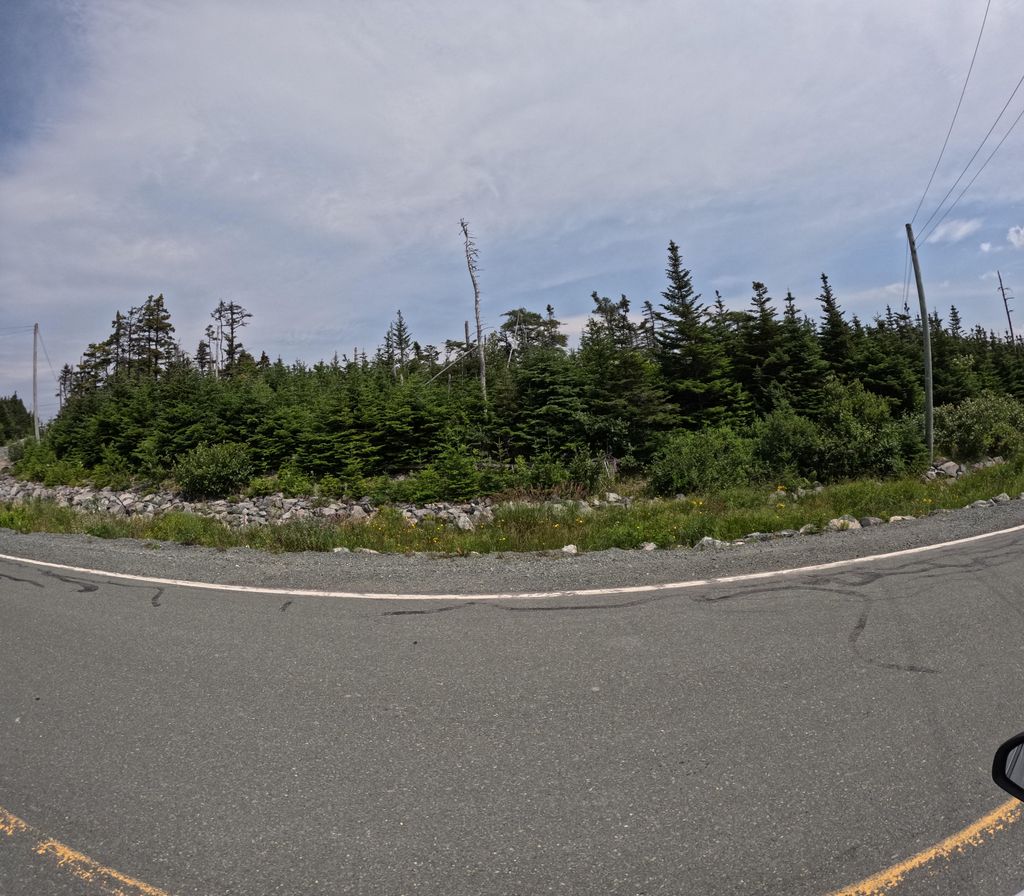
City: st_johns